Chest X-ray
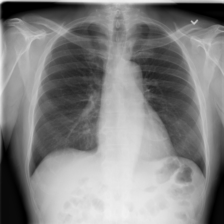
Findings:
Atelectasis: negative
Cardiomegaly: negative
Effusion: negative
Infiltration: positive
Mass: negative
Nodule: negative
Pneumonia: negative
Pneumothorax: negative
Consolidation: negative
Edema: negative
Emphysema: negative
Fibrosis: negative
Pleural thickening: negative
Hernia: negative